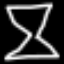
Label: hourglass